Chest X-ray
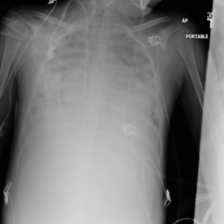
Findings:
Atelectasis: negative
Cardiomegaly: positive
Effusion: negative
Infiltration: positive
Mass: negative
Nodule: negative
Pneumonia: negative
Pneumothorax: negative
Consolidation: negative
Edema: negative
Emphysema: negative
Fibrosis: negative
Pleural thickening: negative
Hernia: negative